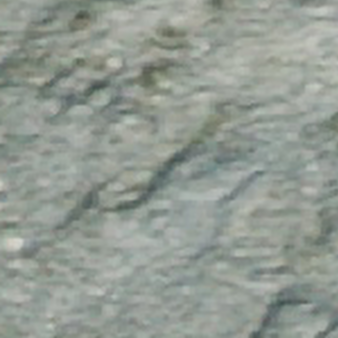
Label: other